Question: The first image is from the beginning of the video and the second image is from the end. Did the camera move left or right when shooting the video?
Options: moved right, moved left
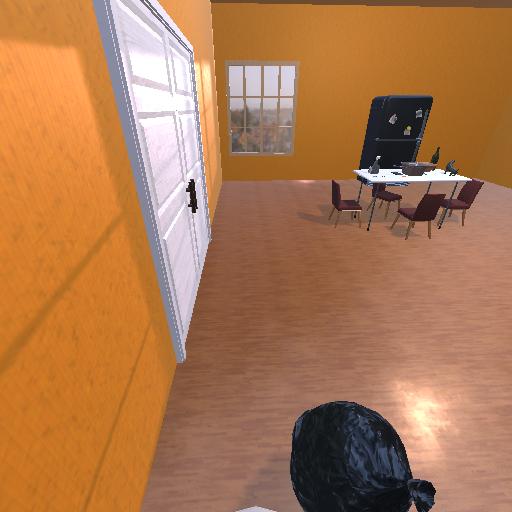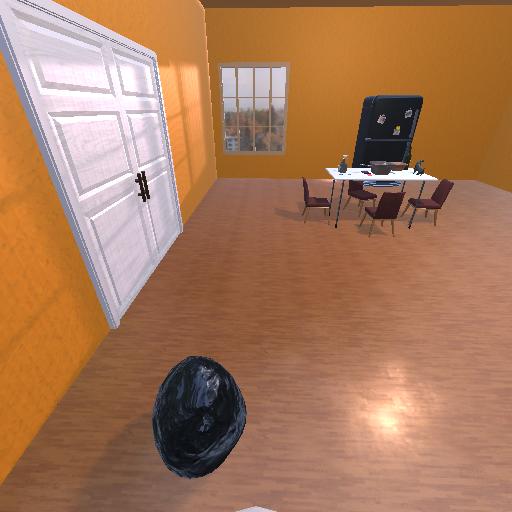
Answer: moved right